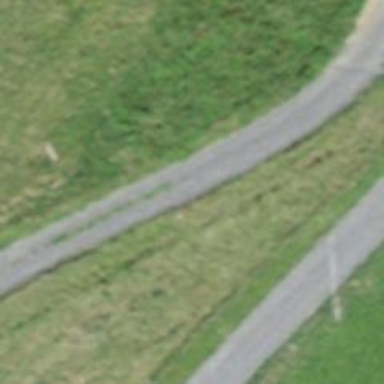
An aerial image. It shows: Paved track with grade 1 surface.